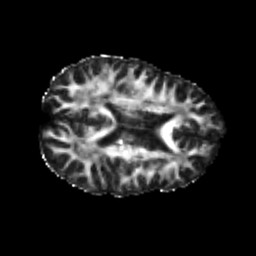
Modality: FA
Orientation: axial
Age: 24
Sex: male
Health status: healthy
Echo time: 0.074 s